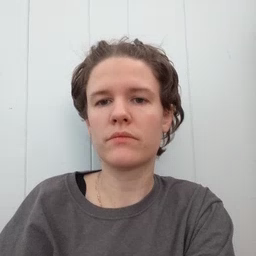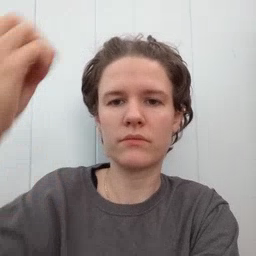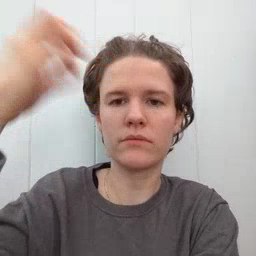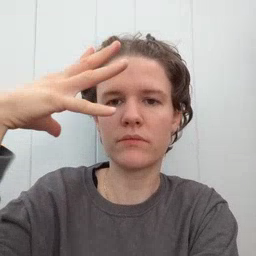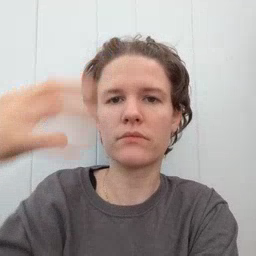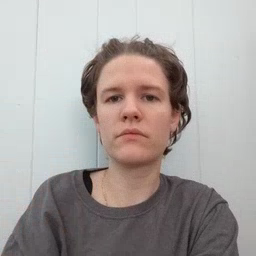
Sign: shower